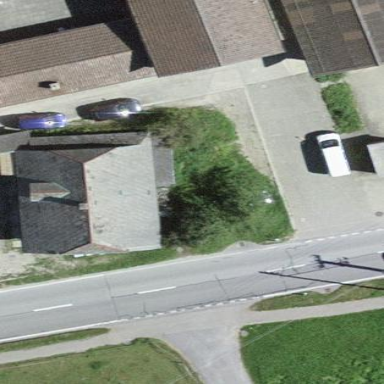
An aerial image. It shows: Residential building.